Field crop: tomato
Growth stage: 2
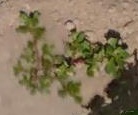
Species: portulaca